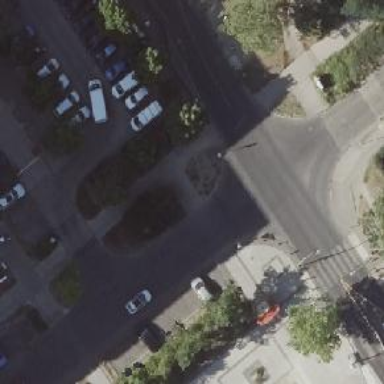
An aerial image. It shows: Road with "give way" sign.